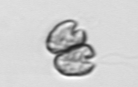
Label: Corymbellus